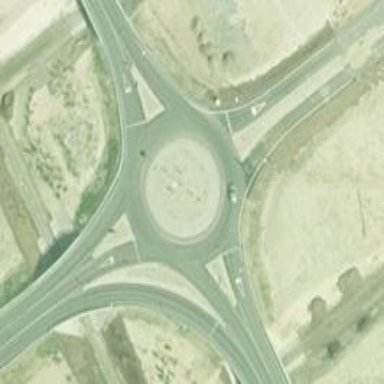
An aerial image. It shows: Secondary road with asphalt surface leading to roundabout junction.